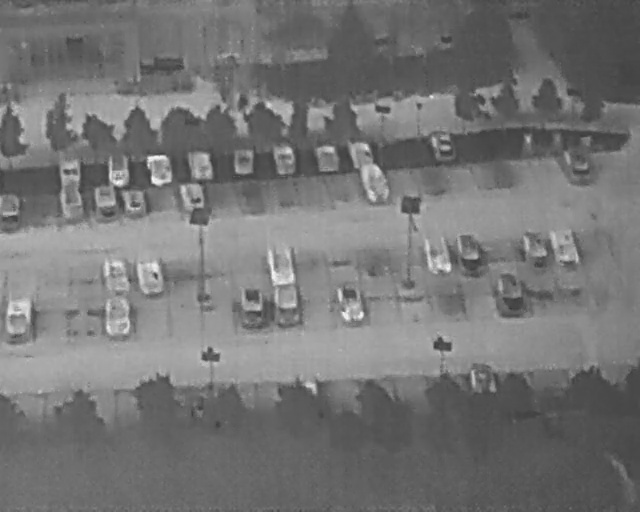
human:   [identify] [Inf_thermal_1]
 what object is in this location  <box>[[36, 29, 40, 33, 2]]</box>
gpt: <ref>1 small car at the center</ref>